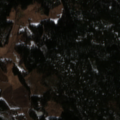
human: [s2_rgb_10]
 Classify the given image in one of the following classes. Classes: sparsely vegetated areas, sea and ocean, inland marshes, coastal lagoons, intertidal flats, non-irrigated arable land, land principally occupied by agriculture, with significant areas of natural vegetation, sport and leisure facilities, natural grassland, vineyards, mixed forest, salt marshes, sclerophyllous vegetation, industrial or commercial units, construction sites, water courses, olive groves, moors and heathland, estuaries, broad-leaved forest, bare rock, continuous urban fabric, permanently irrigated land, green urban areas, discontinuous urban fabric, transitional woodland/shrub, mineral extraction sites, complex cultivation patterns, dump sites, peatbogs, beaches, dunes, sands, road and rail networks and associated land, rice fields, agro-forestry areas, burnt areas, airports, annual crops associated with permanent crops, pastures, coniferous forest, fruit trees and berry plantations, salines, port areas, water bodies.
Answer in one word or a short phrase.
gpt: land principally occupied by agriculture, with significant areas of natural vegetation, coniferous forest